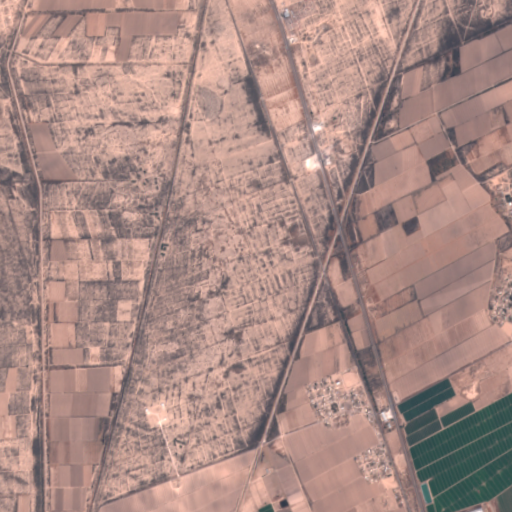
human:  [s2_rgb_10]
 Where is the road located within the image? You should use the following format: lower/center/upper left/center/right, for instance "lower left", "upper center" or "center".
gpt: There is no road in the image.